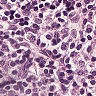
Metastatic tissue present: no